Field crop: tomato
Growth stage: 1
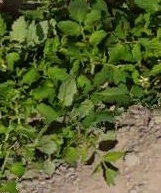
Species: tomato